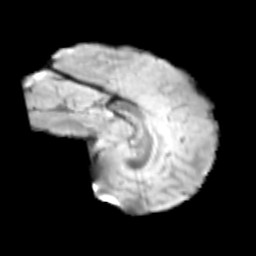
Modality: T2w
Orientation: sagittal
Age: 9
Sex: male
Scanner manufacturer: siemens
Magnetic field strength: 3 T
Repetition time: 3.8 s
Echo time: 0.07 s